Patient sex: M
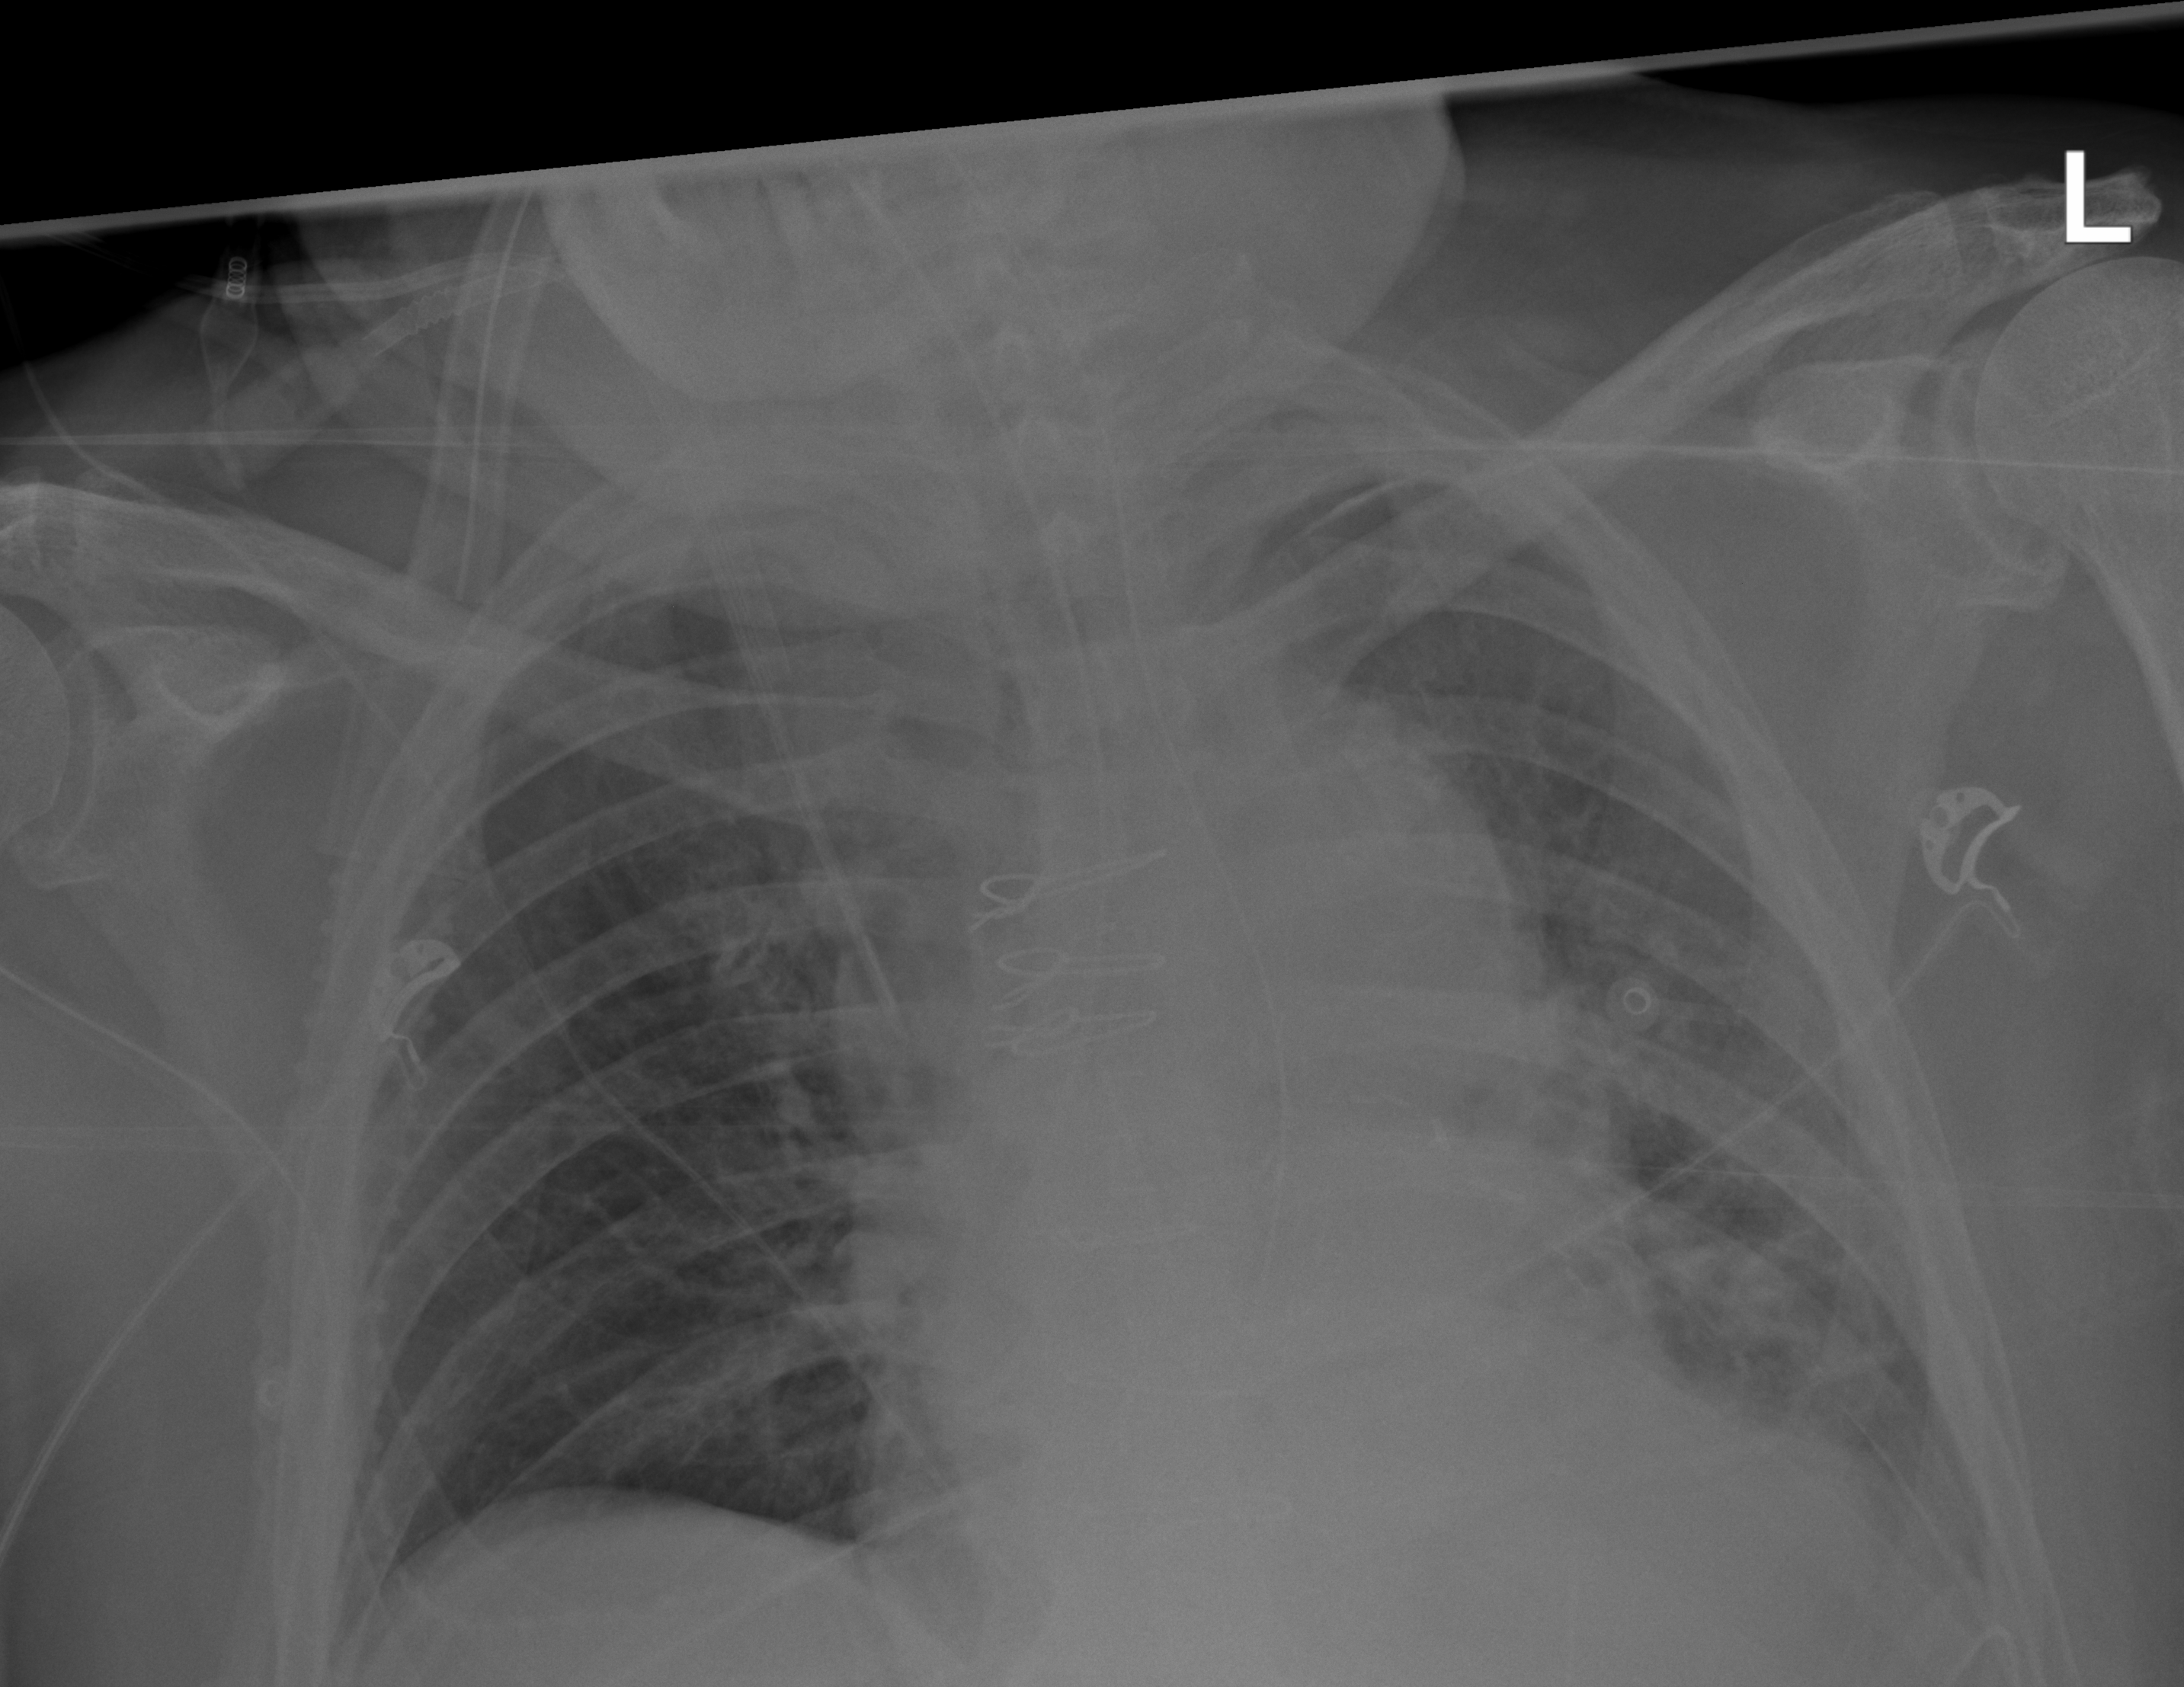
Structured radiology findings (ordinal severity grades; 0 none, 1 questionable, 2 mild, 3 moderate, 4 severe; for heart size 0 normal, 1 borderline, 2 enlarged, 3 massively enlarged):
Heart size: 2
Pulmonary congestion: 2
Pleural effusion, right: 0
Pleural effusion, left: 2
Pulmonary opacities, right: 0
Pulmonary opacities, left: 1
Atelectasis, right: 0
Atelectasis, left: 2